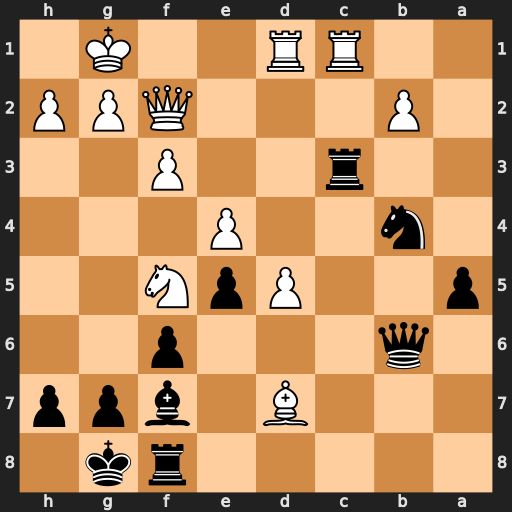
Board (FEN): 5rk1/3B1bpp/1q3p2/p2PpN2/1n2P3/2r2P2/1P3QPP/2RR2K1
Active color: b
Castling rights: -
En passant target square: -
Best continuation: Qxf2+ Kxf2 Rxc1 Ne7+ Kh8 Rxc1 Nd3+ Ke3 Nxc1